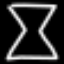
Label: hourglass